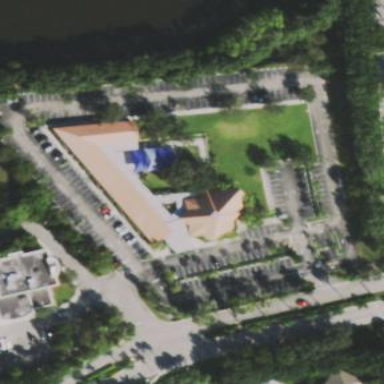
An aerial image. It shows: School.